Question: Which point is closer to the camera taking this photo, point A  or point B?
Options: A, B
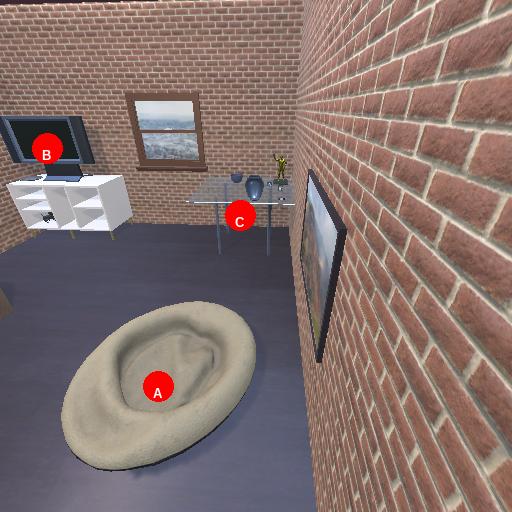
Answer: A